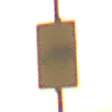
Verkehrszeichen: KFZZulaessigeGesamtmasse3Komma5TOhnePfeilsymbol
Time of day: SunriseSunset
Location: Outdoor (Nature)
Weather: PartlyCloudy
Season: NotSpecified
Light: Natural